Question: I need it to remove the results that are less than 10% difference, as i only want to see the results that are over 10% Rise in pay. I have attached my result from my query.

Now here is my code
'''
SELECT *,
(tw.ThisWeeksPay - lw.LastWeeksPay) / NULLIF(lw.LastWeeksPay,0) * 100 AS 'PercentDifference'
FROM ThisWeek tw
INNER JOIN LastWeek lw ON lw.EeID = tw.EeID
ORDER BY tw.EeID, lw.EeID
'''
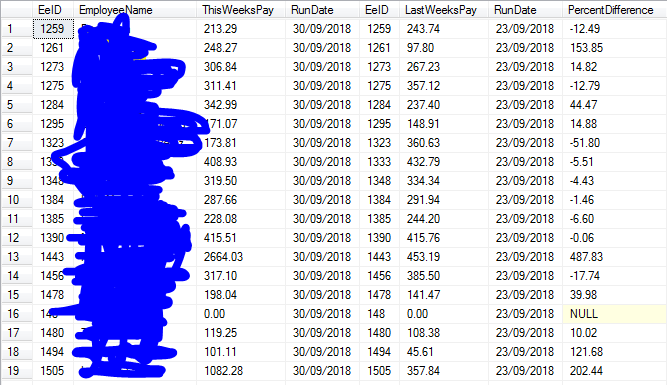
Answer: You simply need to refer to the value. A simple way uses 'apply':
'''
SELECT tw.*, lw.*, v.PercentDifference
FROM ThisWeek tw INNER JOIN
LastWeek lw
ON lw.EeID = tw.EeID CROSS APPLY
(VALUES ( (tw.ThisWeeksPay - lw.LastWeeksPay) * 100 / NULLIF(lw.LastWeeksPay, 0) )
) v(PercentDifference)
WHERE v.PercentDifference > 0.1
ORDER BY tw.EeID, lw.EeID;
'''
You can also use the more traditional methods of a subquery or CTE.